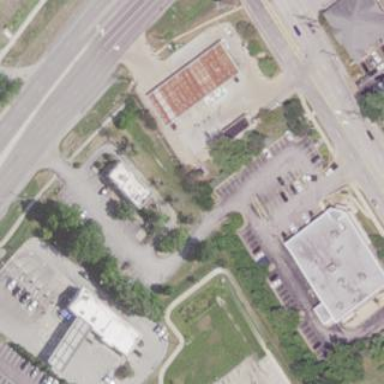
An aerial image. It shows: Retail area.